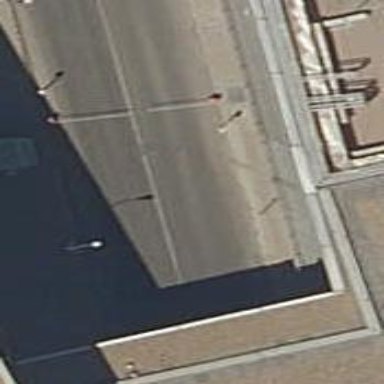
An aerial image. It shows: Lift gate barrier.